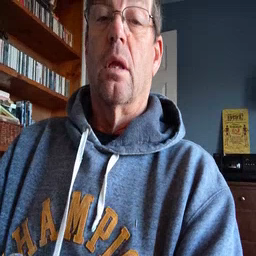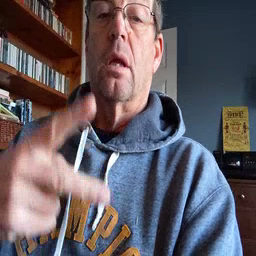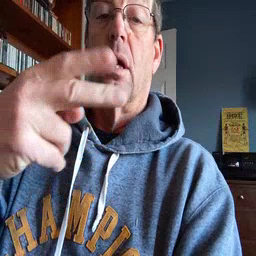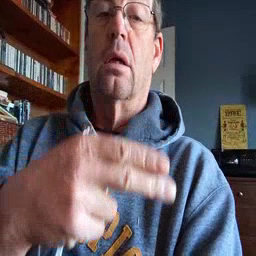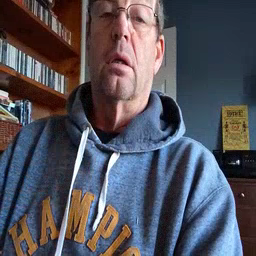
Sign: cut